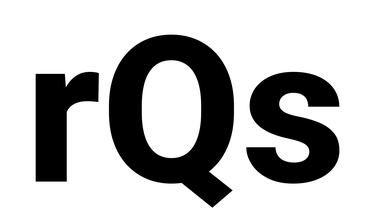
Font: Roboto_ExtraBold